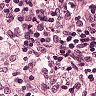
Metastatic tissue present: no